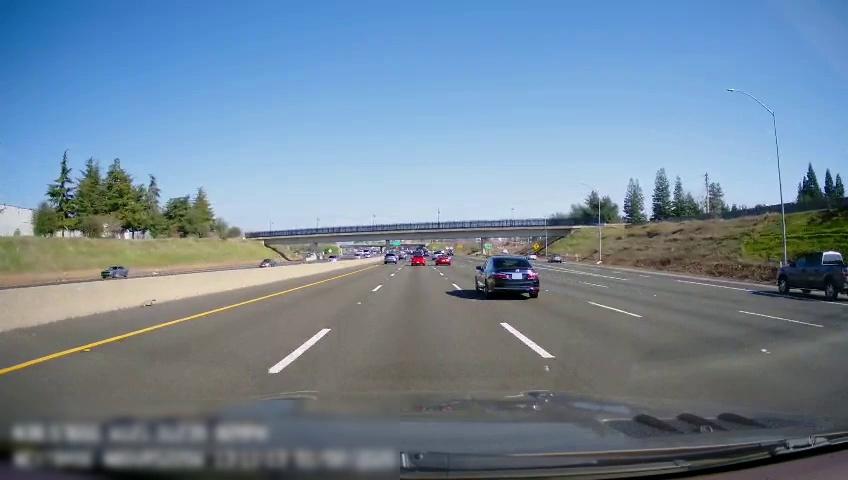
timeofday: Day
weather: Sunny
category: Drivable Space
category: Drivable Space
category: Vehicles | Car
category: Vehicles | Car
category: Vehicles | Car
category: Vehicles | Car
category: Vehicles | SUV
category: Vehicles | SUV
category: Vehicles | Truck
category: Vehicles | SUV
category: Vehicles | Car
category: Lanes | Alternate Lane
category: Lanes | Current Lane
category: Lanes | Current Lane
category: Lanes | Alternate Lane
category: Lanes | Alternate Lane
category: Lanes | Alternate Lane
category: Lanes | Alternate Lane
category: Traffic | Signs
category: Traffic | Signs